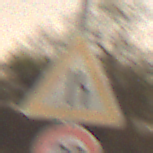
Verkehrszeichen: EinseitigVerengteFahrbahnRechts
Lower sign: Geschwindigkeit20
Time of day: Night
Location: Outdoor (Nature)
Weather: Clear
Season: NotSpecified
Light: Natural